Interaction volume radius: 5 \u00c5
Interaction volume height: 20 \u00c5
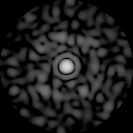
Disorder parameter: 0.8639